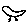
Label: bird